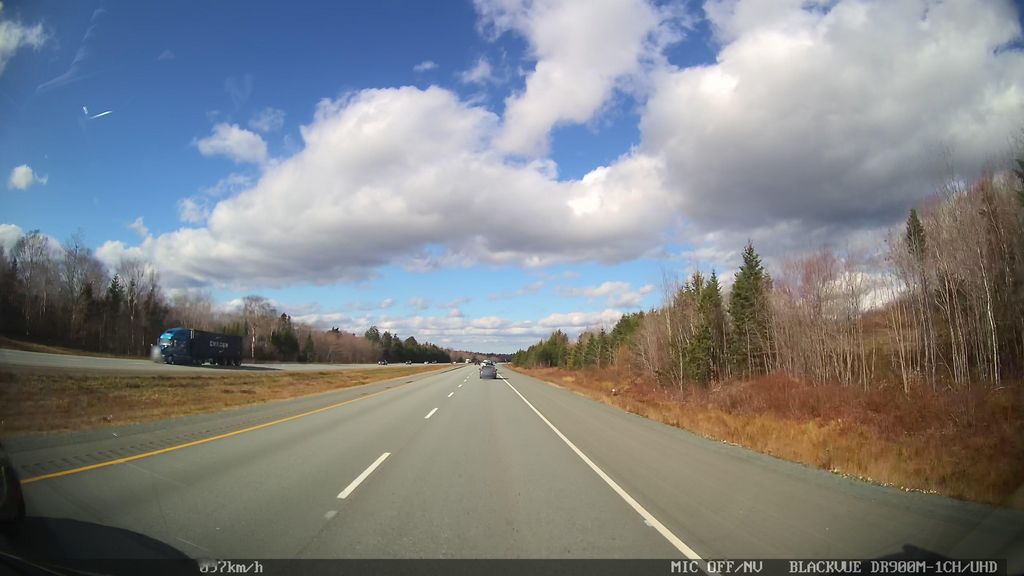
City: halifax